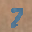
Label: 7